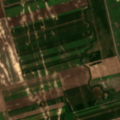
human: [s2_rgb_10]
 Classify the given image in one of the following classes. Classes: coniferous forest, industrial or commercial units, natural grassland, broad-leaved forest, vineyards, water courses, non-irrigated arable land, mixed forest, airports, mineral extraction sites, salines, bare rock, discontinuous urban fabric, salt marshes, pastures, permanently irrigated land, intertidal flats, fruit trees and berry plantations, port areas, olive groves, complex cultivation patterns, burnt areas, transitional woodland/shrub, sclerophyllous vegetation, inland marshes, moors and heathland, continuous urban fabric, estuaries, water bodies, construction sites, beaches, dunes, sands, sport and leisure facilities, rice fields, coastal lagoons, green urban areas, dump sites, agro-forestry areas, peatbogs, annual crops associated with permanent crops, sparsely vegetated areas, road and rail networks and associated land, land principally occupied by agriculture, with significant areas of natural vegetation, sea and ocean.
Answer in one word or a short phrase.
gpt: non-irrigated arable land, fruit trees and berry plantations